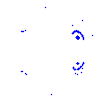
Particle: kaon